Interaction volume radius: 5 \u00c5
Interaction volume height: 10 \u00c5
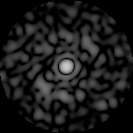
Disorder parameter: 0.7431